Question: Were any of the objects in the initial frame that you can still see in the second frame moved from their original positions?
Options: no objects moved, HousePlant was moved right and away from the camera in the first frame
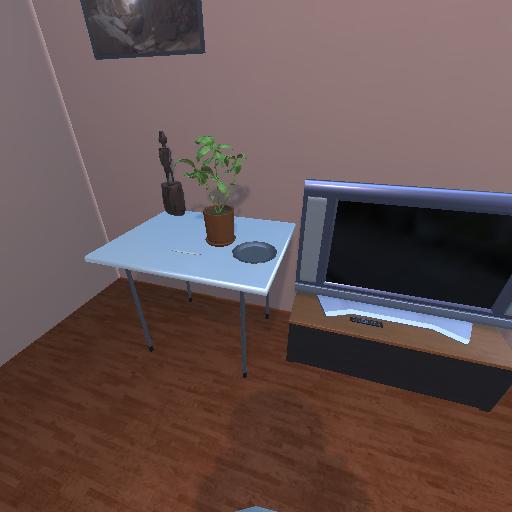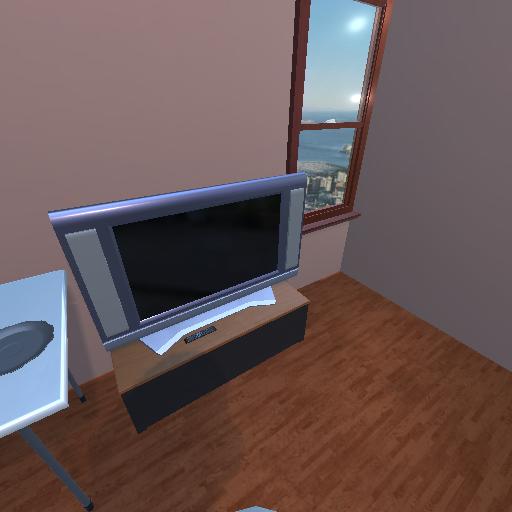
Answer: no objects moved